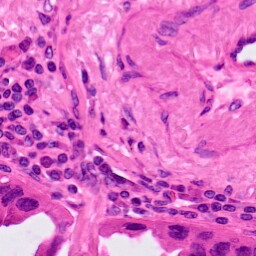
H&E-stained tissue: Lung